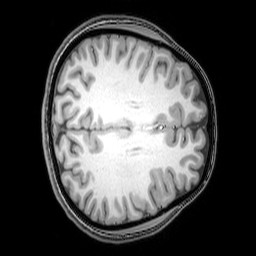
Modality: T1w
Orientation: axial
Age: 20
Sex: female
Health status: healthy
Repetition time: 0.081 s
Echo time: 0.037 s